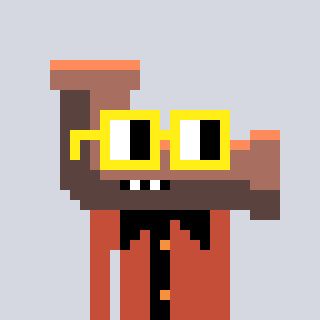
a pixel art character with square yellow glasses, a pipe-shaped head and a rust-colored body on a cool background